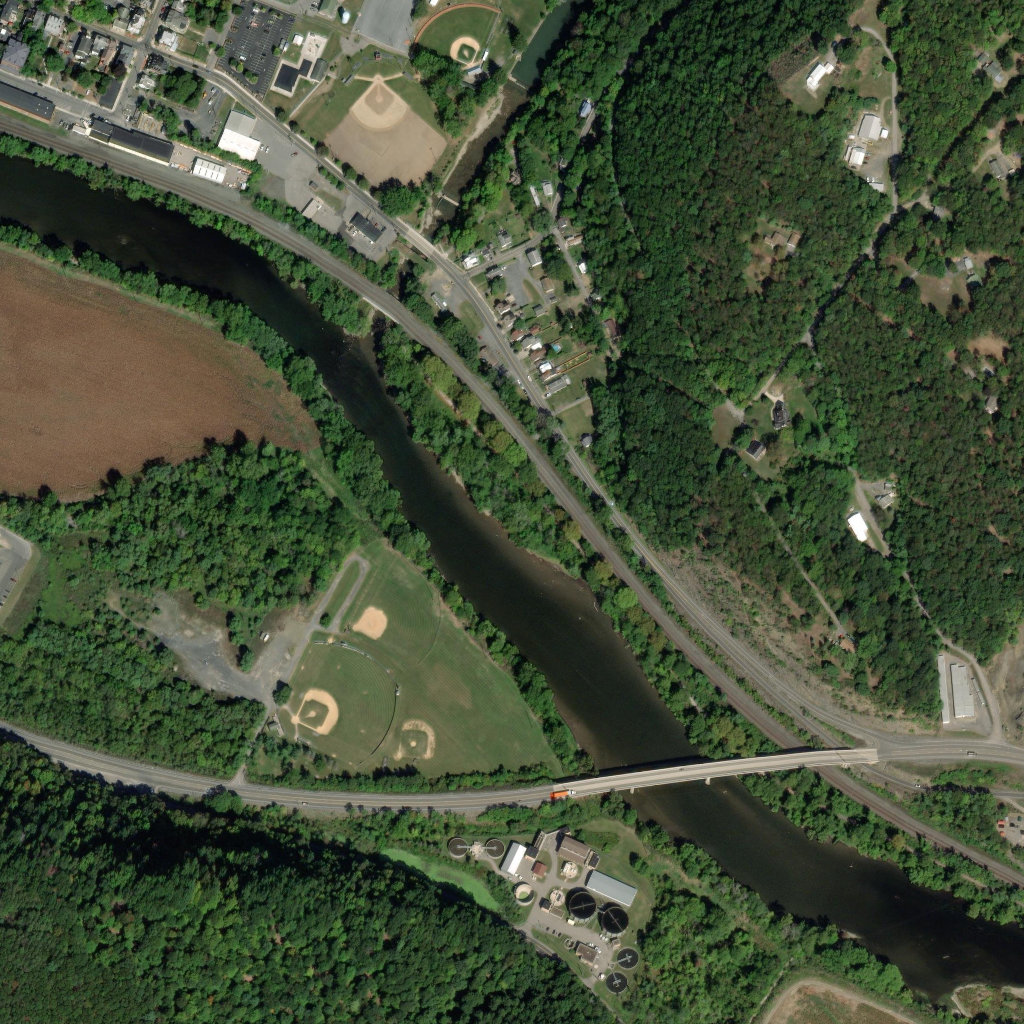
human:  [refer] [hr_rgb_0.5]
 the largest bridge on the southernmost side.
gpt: <box>[[54, 72, 85, 78, 0]]</box>